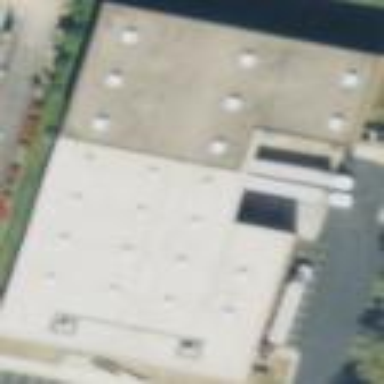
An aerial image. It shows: Warehouse.